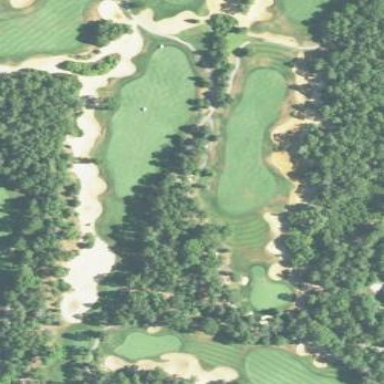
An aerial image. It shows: Golf fairway in the image.